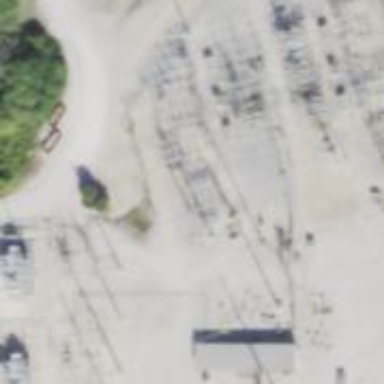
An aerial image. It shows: Switch used for power control.